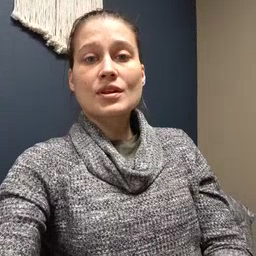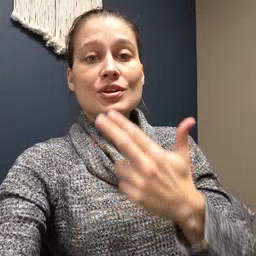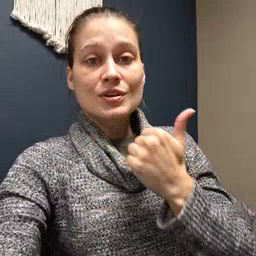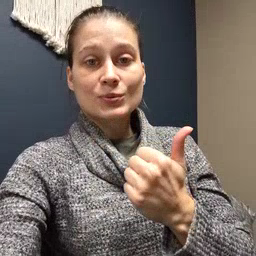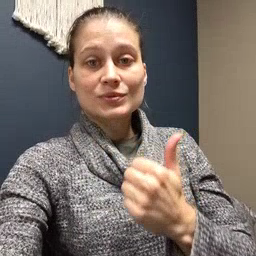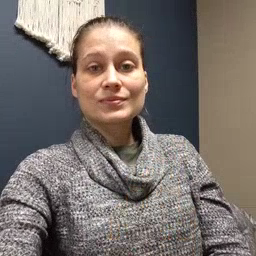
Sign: cute